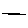
Label: line